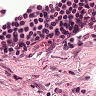
Metastatic tissue present: no